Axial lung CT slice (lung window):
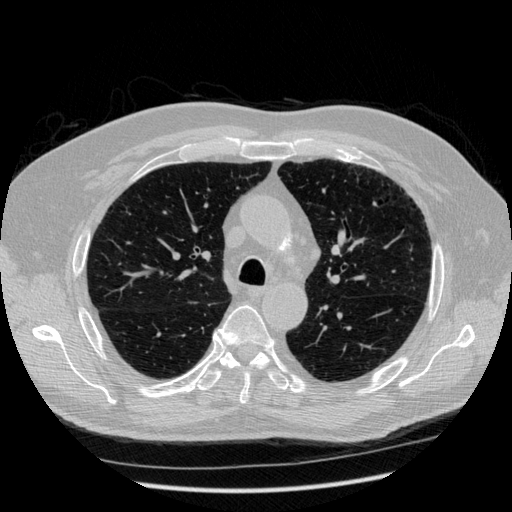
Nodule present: no